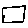
Label: square